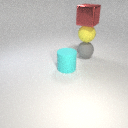
large yellow rubber sphere above large gray rubber sphere